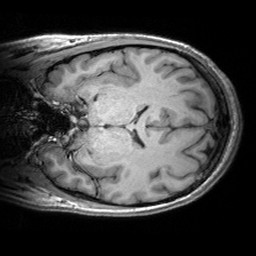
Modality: T1w
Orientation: coronal
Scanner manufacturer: siemens
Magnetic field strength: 3 T
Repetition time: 2.53 s
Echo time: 0.00299 s